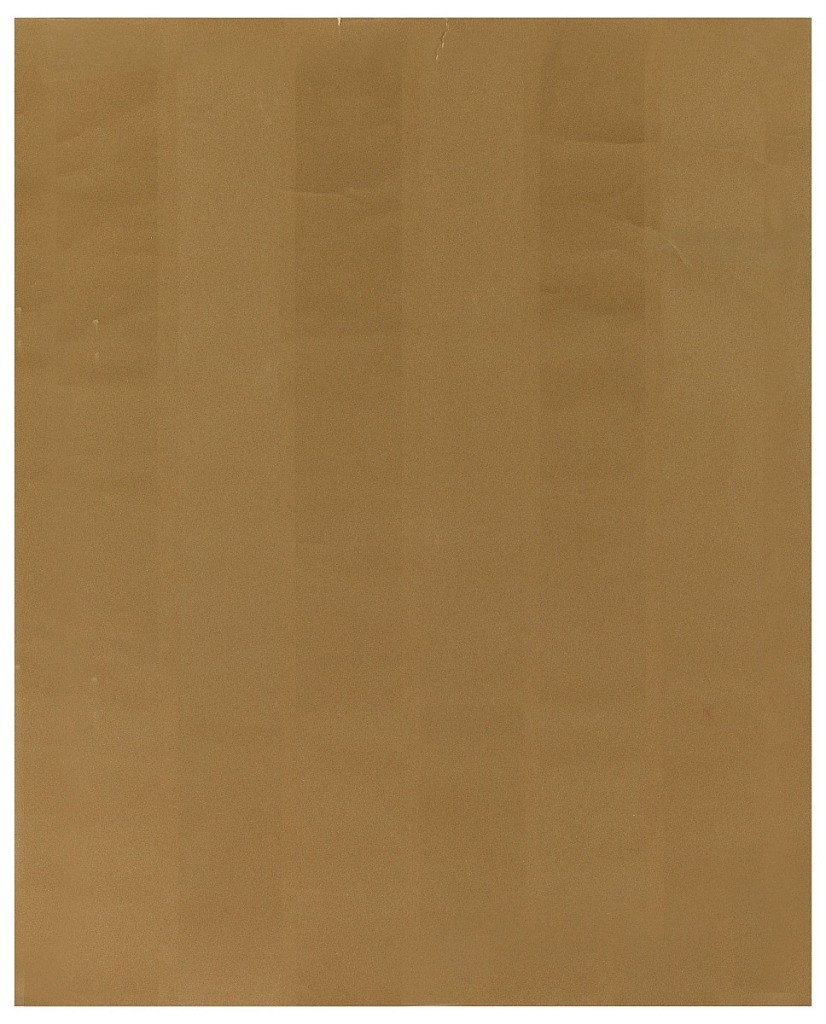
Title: Sidewall
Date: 1875–1900
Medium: Machine-printed
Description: Six vertical stripes of two different widths, alternating, in a suede-like finish; printed in three shades of ochre.